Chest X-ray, PA view. Patient: 30 years old, sex F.
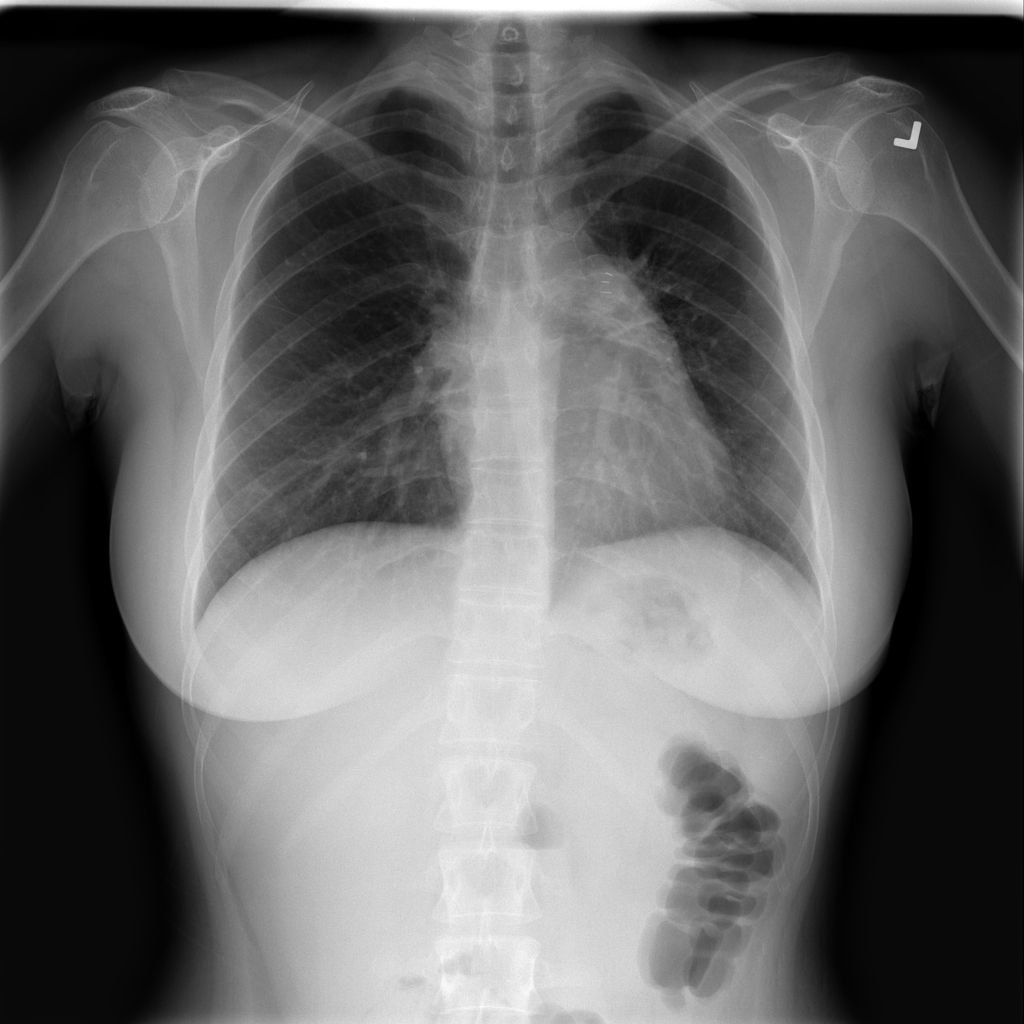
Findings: No Finding